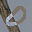
Label: 0